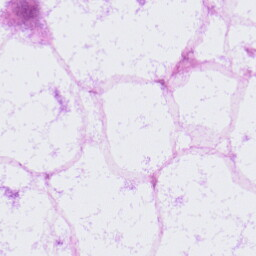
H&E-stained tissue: LymphNode